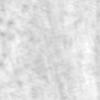
Label: no_change